Question:
I want to draw diffrent strokecolor in 'drawRect:' method. Here is my code:
'''
CGPoint center = CGPointMake(rect.size.width * 0.5, rect.size.height * 0.5);
CGFloat radius = rect.size.width * 0.5;
UIBezierPath *path = [UIBezierPath bezierPath];
path.lineCapStyle = kCGLineCapRound;
path.lineJoinStyle = kCGLineJoinRound;
CGContextRef ctx = UIGraphicsGetCurrentContext();
[kHomeSleepCellTrackColor set];
for (int i = 0; i < self.textArray.count*4; i++) {
CGFloat angle = i / 48.0 * M_PI * 2; //48.0Wei Zong Fen Shu
// Yuan Shang De Dian Zhuan Huan Cheng iOSZuo Biao
CGFloat x = center.x + radius * cos(angle);
CGFloat y = center.y + radius * sin(angle);
CGFloat x0 = center.x + (radius - 1) * cos(angle);
CGFloat y0 = center.y + (radius - 1) * sin(angle);
[path moveToPoint:CGPointMake(x, y)];
// 4De Bei Shu Jiu Bu Hua
if (i % 4 == 0) {
[path addLineToPoint:CGPointMake(x, y)];
} else {
[path addLineToPoint:CGPointMake(x0, y0)];
}
//Shua Xin Shi Yao She Zhi Bu Tong Yan Se
if (i<24) {
[kHomeSleepCellTrackColor set];
} else {
[kHomeSleepCellProgressColor set];
}
}
CGContextAddPath(ctx, path.CGPath);
CGContextStrokePath(ctx);
'''
But it does not work. All of the lines are 'kHomeSleepCellProgressColor'. I don't know why.
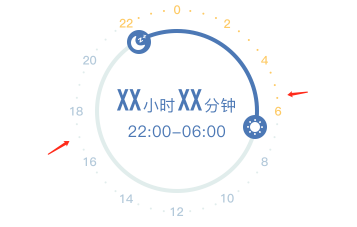
Answer: When you call 'CGContextStrokePath', it uses whatever stroke color has been set last. A given path can only be stroked with a single color (ignoring gradients).
You can't set the color of each segment of a path like you are attempting.
If you want different parts of the path to have different colors then you need to create multiple paths, at least one for each color you need.
Since you only have two colors, you can create two paths. Add the line segment to the appropriate path. Then at the end, add and stroke each of the two paths, setting its color just before stroking it.